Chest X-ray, AP view. Patient: 55 years old, sex F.
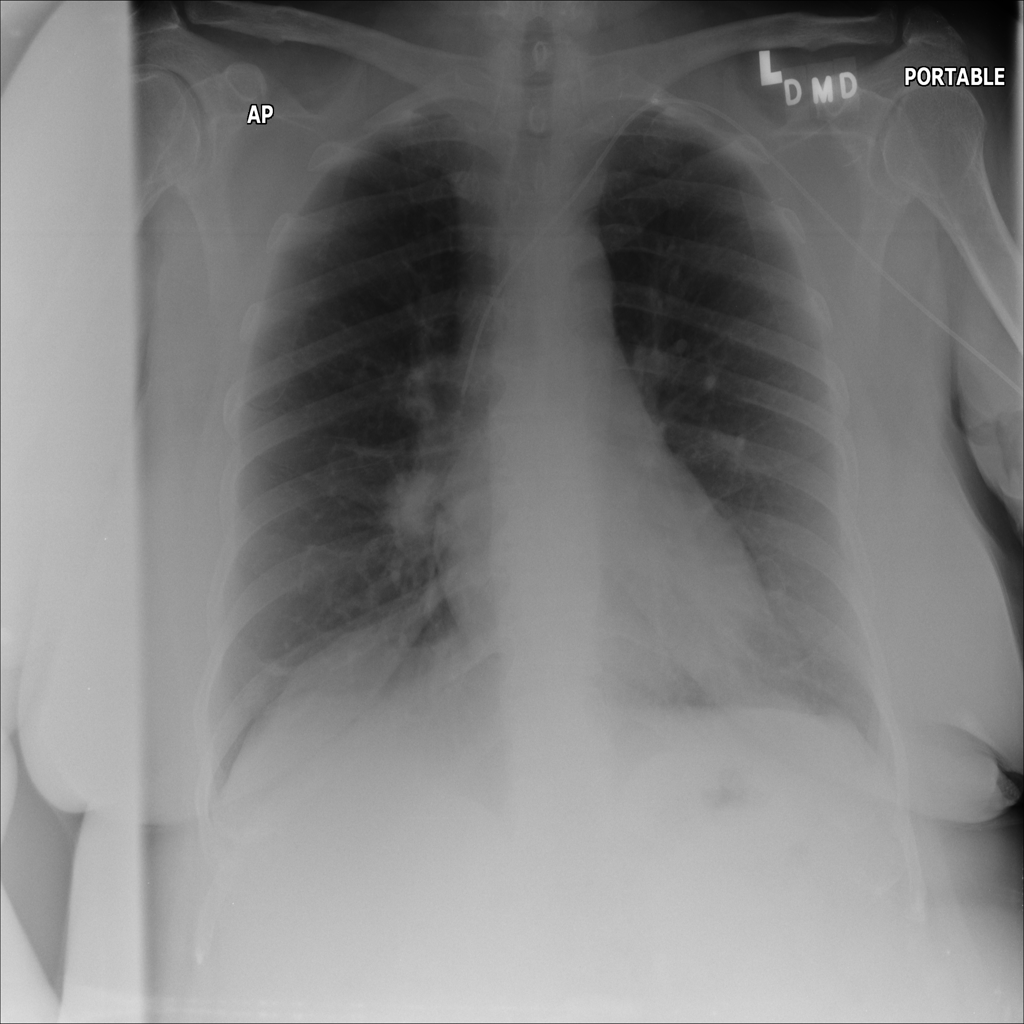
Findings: Mass